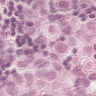
Metastatic tissue present: yes